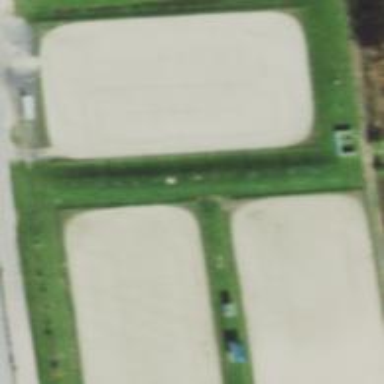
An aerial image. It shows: Equestrian pitch with dirt surface.